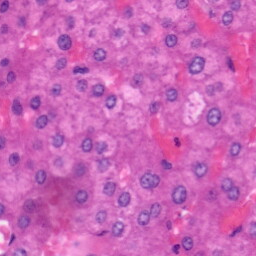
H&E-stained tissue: Liver